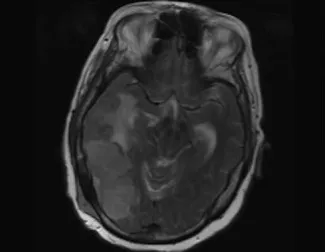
Resection of Dural-based Brain Metastasis. Pre- and postoperative MRI images demonstrate resection of a breast cancer dural-based metastasis. T1 with contrast images. Show a heterogeneously enhancing 2.9 x 5.9 x 2.9 cm dural-based tumor in the right temporal-parietal region associated with significant peri-tumoral edema and midline shift.
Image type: radiology (mri)